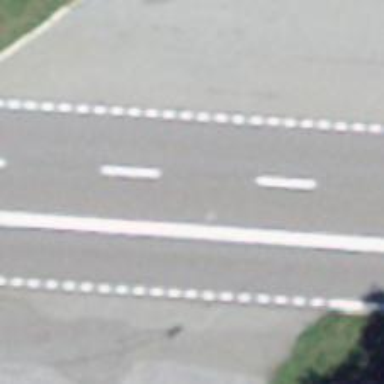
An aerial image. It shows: Primary highway.